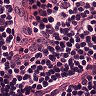
Metastatic tissue present: no